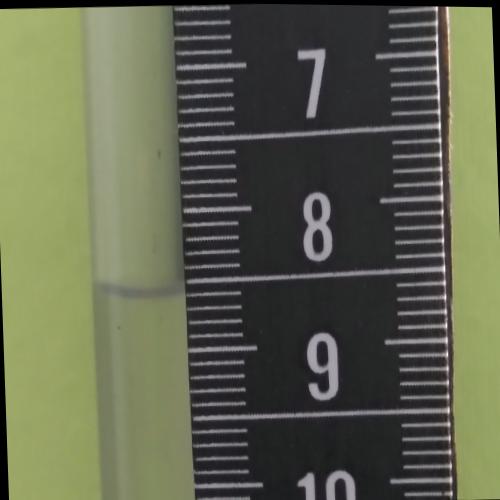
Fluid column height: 9.6 cm